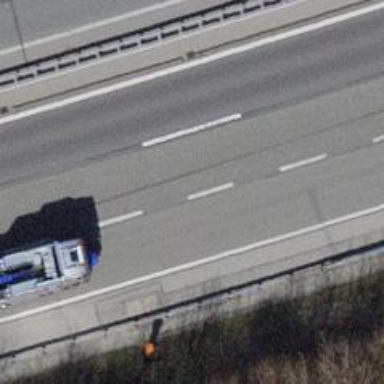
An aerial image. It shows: Asphalt motorway.